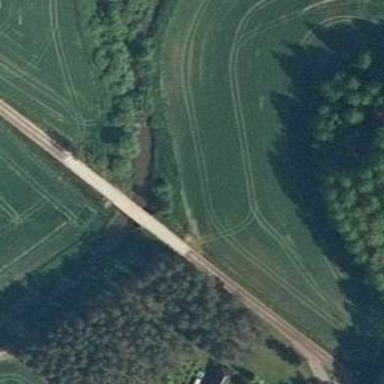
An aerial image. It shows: Unclassified road on bridge.